Field crop: tomato
Growth stage: 1
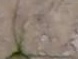
Species: cyperus